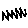
Label: zigzag